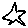
Label: star